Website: home-depot
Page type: customer-info-address
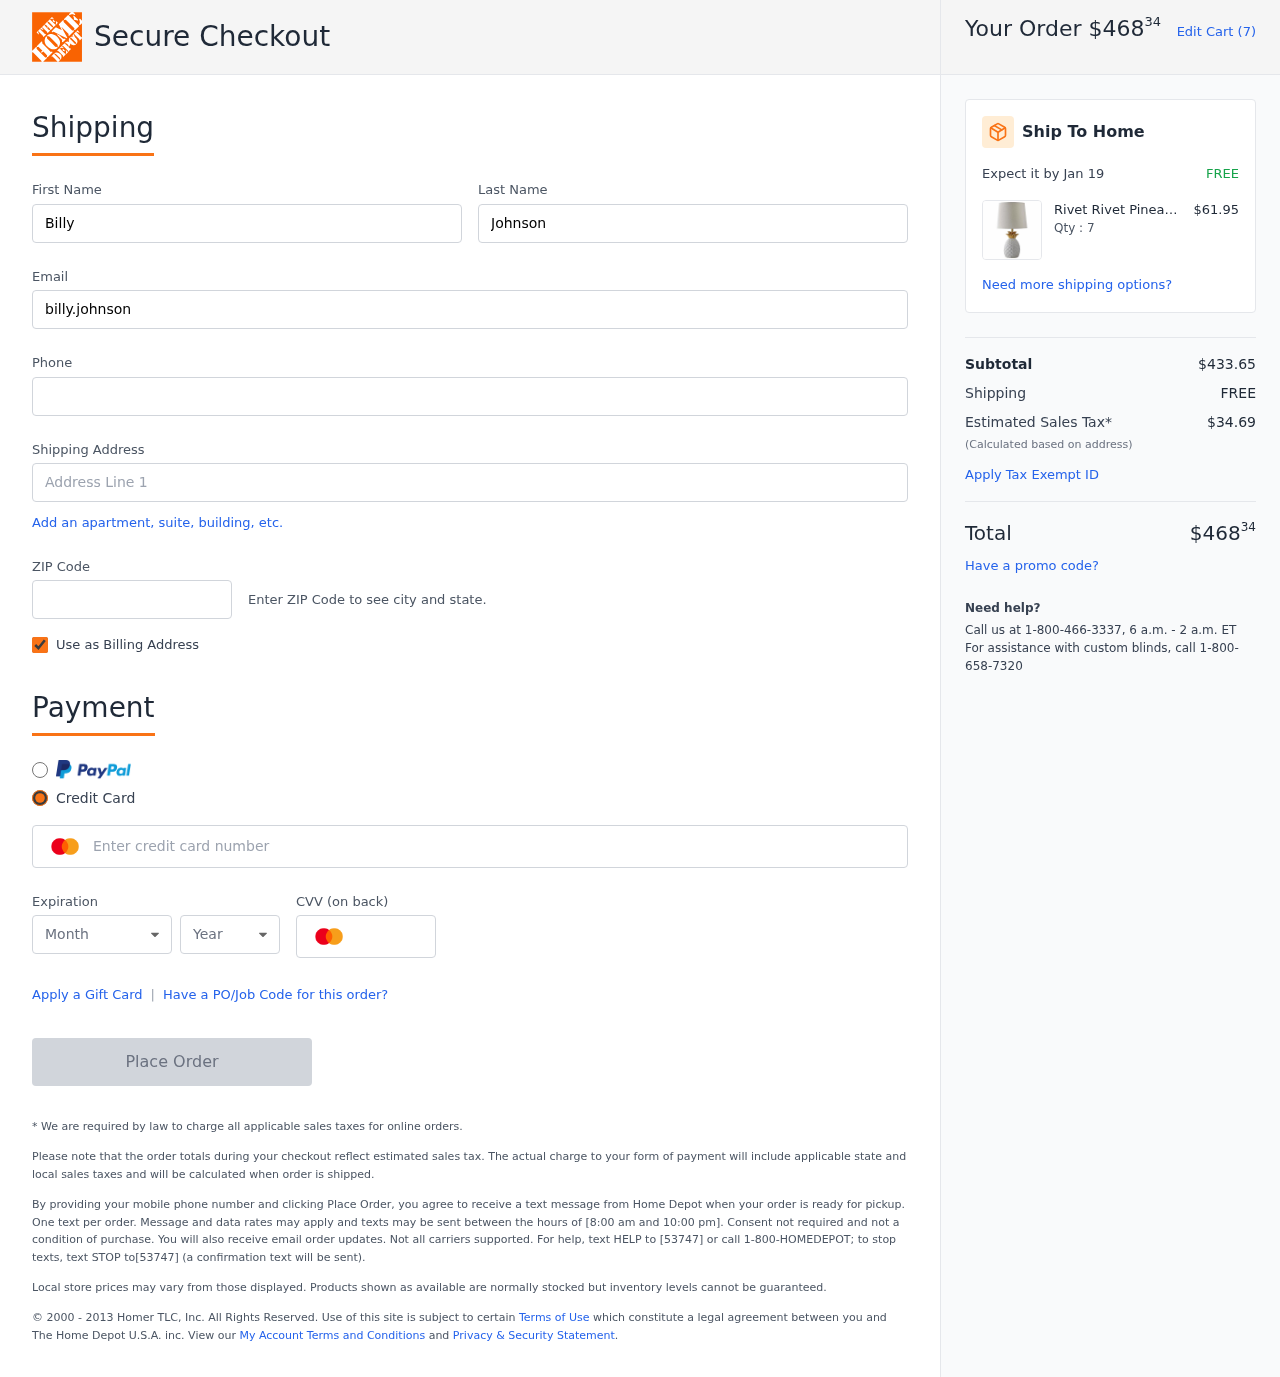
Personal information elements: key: PII_CARD_CVV
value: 141
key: PII_CARD_EXPIRY_MONTH
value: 05
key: PII_CARD_EXPIRY_YEAR
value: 26
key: PII_CARD_NUMBER
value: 2243 1997 8396 7824
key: PII_EMAIL
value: billy.johnson@gmail.com
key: PII_FIRSTNAME
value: Billy
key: PII_LASTNAME
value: Johnson
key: PII_PHONE
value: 6053610446
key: PII_POSTCODE
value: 30377
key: PII_STREET
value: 0175 Edward Stream
Product elements: key: PRODUCT1_BRAND
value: Rivet
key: PRODUCT1_NAME
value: Rivet Pineapple Ceramic Table Lamp, Modern, 18" H, White and Gold
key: PRODUCT1_PRICE
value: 61.95
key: PRODUCT1_QUANTITY
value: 7
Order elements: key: ORDER_TOTAL
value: $46834
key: ORDER_NUM_ITEMS
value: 7
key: ORDER_DELIVERY_DATE
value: Jan 19
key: ORDER_SUBTOTAL
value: $433.65
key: ORDER_SHIPPING_COST
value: FREE
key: ORDER_TAX
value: $34.69